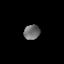
Tissue: lung
Cell type: Endothelial cells
Senescence score: 0.592
Nuclear area (px): 228
Mean DAPI intensity: 113.5